Question: When I create a MapKit annotation it has a default "i" button. How to disable this button or make a new segue?
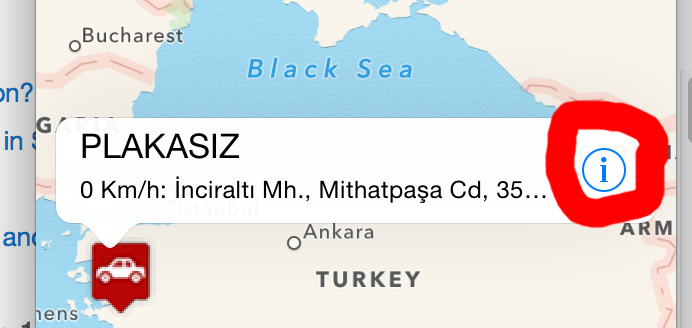
Answer: If you using a subclass of 'MKAnnotationView' then make sure the 'rightCalloutAccessoryView' is nil